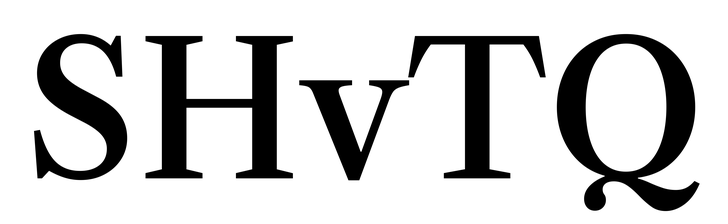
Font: LibreCaslonText_Medium